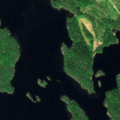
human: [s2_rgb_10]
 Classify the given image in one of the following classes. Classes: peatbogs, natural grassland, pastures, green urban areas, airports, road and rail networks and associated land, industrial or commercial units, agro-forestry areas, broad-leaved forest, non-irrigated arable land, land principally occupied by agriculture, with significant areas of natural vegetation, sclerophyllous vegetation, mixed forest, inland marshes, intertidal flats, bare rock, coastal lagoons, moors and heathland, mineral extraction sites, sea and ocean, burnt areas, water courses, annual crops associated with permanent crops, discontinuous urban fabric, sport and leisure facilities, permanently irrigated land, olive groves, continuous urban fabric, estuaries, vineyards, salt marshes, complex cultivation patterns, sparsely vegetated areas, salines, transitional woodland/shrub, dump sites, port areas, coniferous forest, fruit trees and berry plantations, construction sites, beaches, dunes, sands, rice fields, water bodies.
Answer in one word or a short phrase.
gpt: mixed forest, water bodies